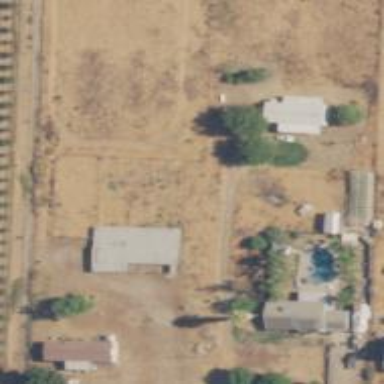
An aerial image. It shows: Driveway.